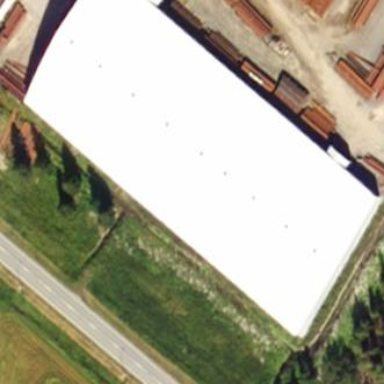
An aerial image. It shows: Industrial building.